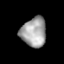
Tissue: lung
Cell type: Epithelial cells
Senescence score: 0.1902
Nuclear area (px): 725
Mean DAPI intensity: 163.017